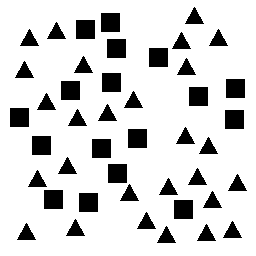
Squares: 17
Triangles: 27
Stars: 0
Total shapes: 44